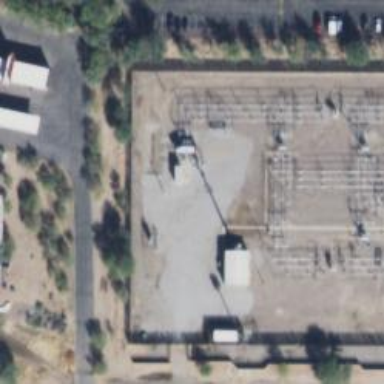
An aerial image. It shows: Switch used for power control.